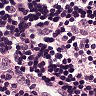
Metastatic tissue present: no